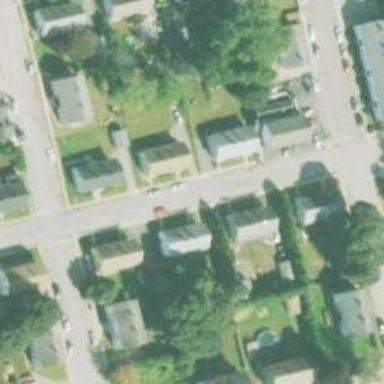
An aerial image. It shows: Residential driveway serving as service road.